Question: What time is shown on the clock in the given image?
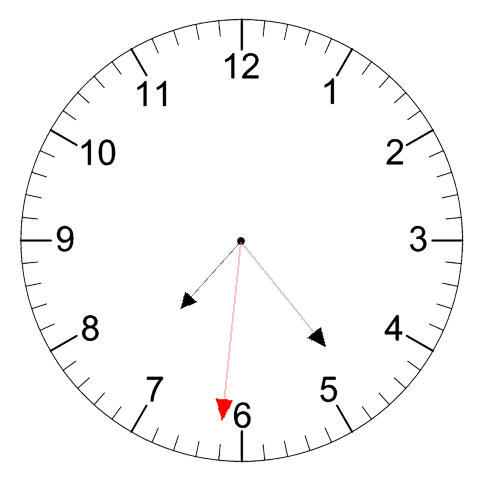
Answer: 07:23:31